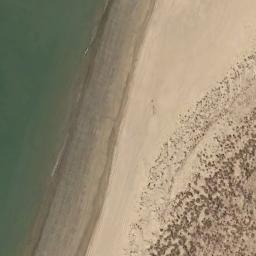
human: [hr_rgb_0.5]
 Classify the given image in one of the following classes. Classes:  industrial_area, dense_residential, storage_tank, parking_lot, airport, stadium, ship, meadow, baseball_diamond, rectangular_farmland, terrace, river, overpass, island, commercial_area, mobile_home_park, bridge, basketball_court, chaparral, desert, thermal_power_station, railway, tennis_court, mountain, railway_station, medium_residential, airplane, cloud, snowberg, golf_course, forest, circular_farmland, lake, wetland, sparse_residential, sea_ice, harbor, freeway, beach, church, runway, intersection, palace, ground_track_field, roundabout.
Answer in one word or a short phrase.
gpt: beach